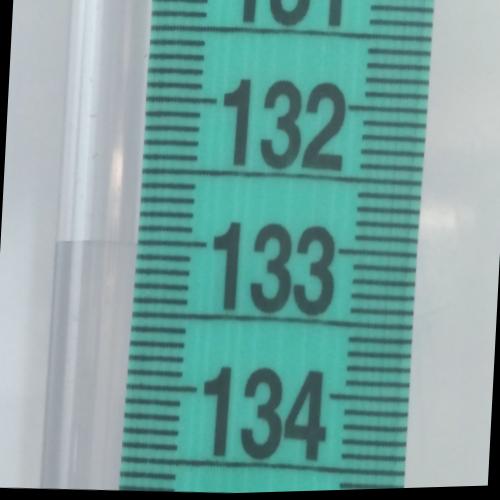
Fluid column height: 133.0 cm